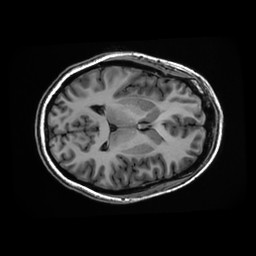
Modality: T1w
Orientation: axial
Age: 30
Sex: female
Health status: healthy
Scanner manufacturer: ge
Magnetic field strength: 3 T
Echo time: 0.0052 s